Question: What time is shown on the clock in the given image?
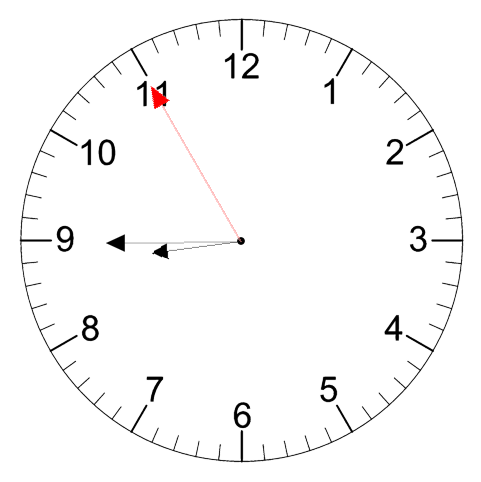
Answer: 08:44:55